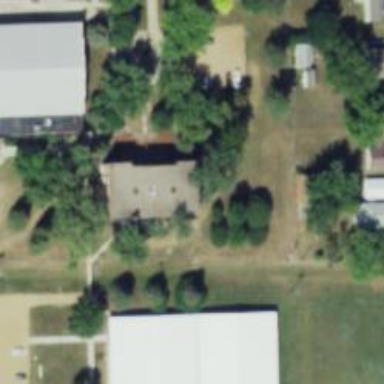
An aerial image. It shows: School.